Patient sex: M
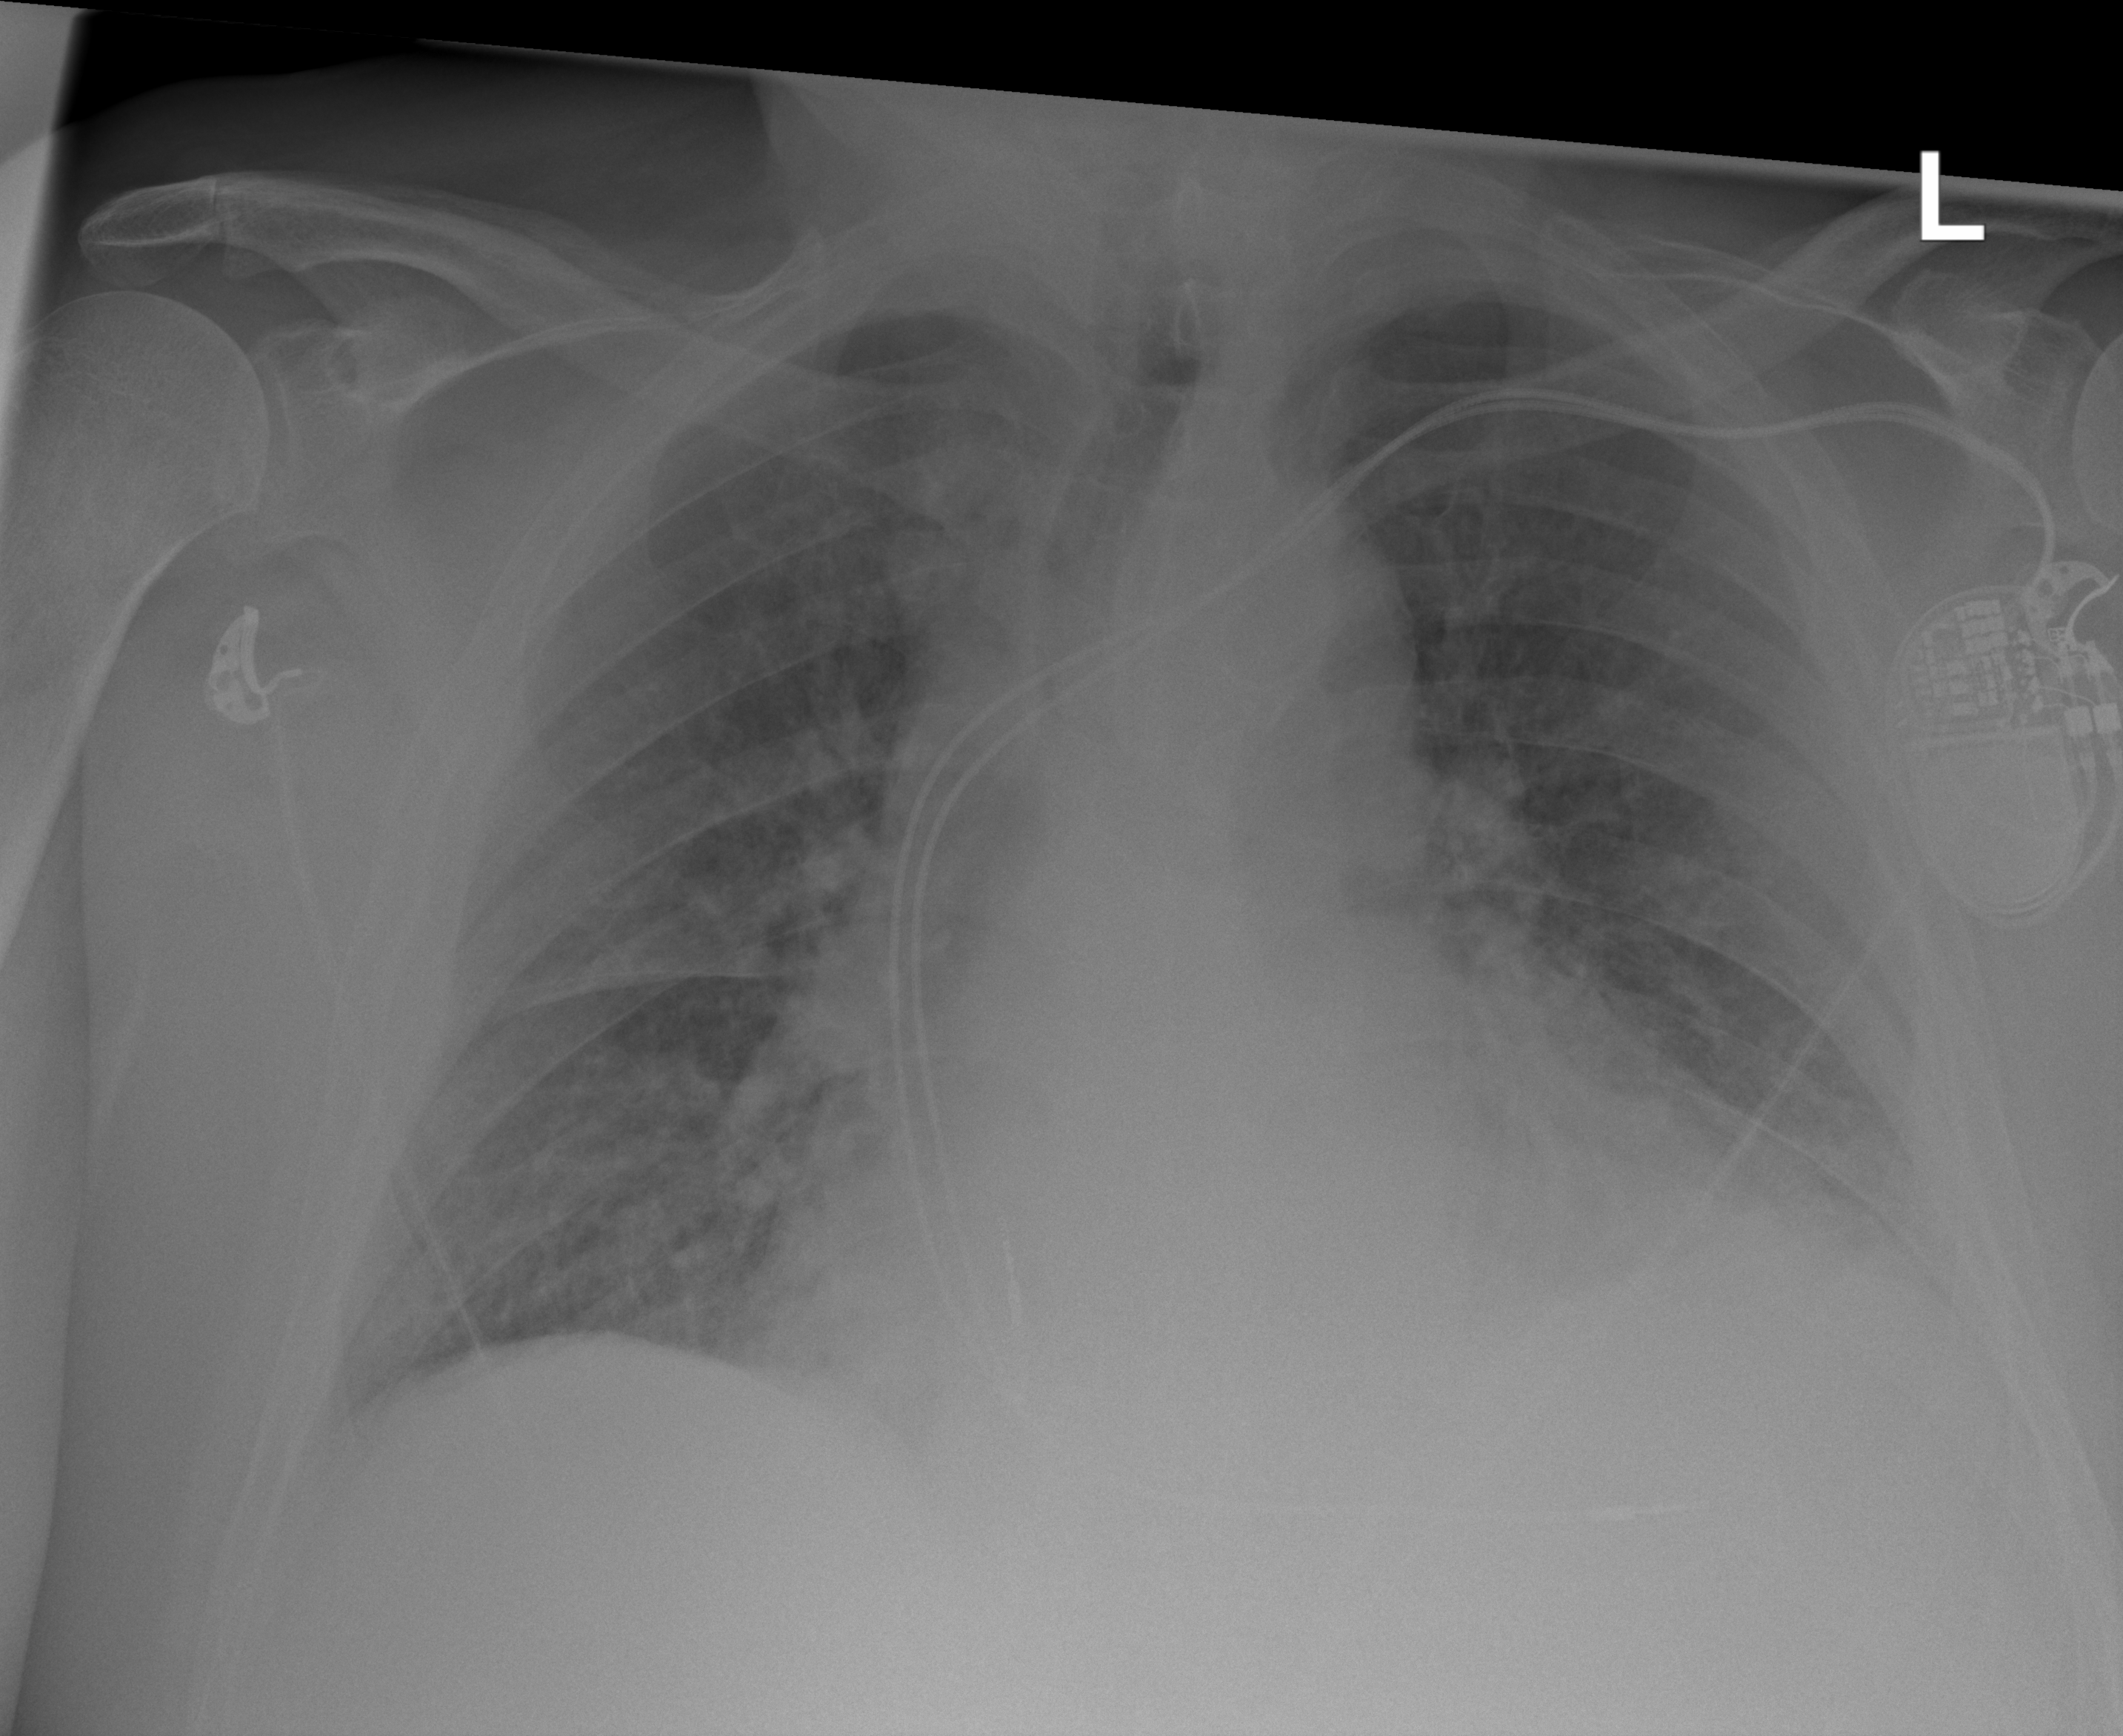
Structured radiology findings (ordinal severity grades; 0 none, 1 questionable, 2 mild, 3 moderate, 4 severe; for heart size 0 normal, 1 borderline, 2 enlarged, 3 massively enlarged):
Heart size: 2
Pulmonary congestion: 2
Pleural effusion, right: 0
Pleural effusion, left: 2
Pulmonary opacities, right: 2
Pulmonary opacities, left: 2
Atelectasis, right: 0
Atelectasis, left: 2